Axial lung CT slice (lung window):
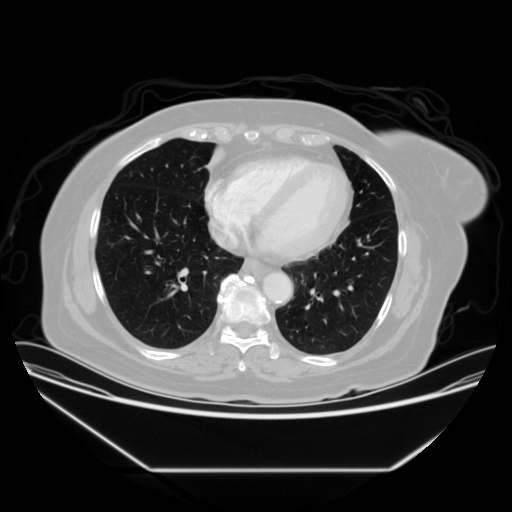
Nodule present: no